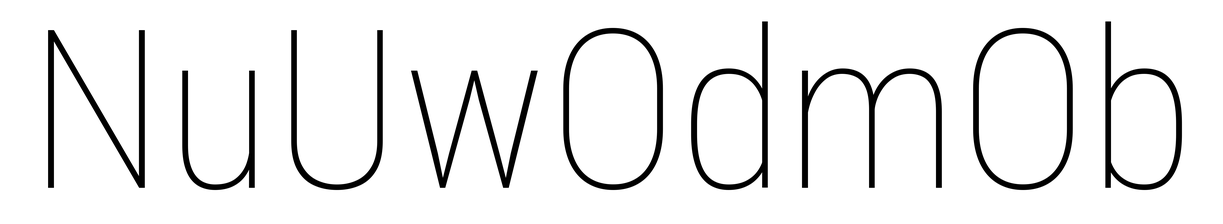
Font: Roboto_Condensed_Thin